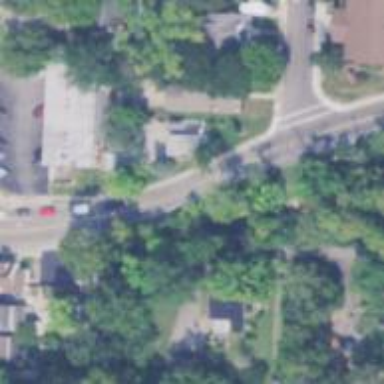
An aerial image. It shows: Shared driveway on service road that has bridge.